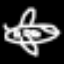
Label: airplane